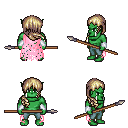
a pixel art fantasy rpg character, male body template, orc, green skin, pink tattered cape, teal pants, white blonde right-swept hairstyle, white cloth bracers, spear, four views (front, back, left, right), 2x2 character sprite sheet, small pixel art, hard edges, no anti-aliasing